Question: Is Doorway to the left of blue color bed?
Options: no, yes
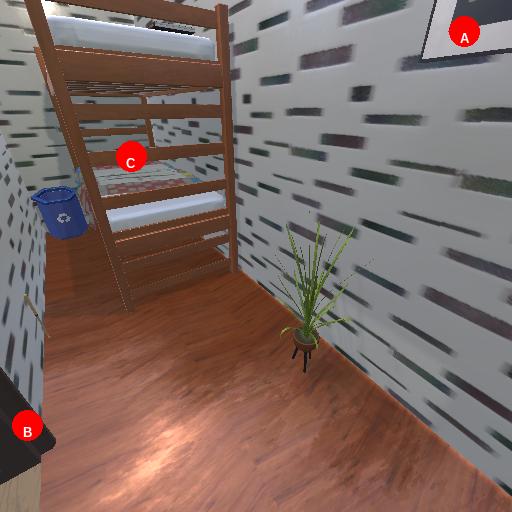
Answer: no